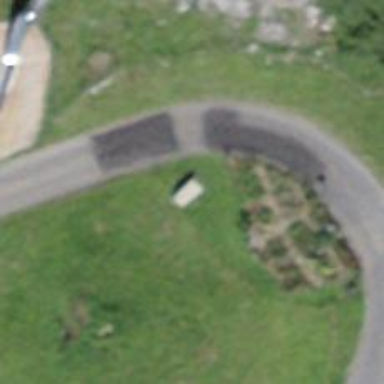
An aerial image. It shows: Bench for seating.